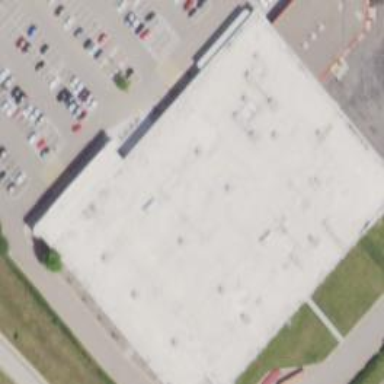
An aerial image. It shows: Department store building.